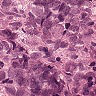
Metastatic tissue present: yes